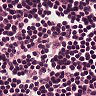
Metastatic tissue present: no